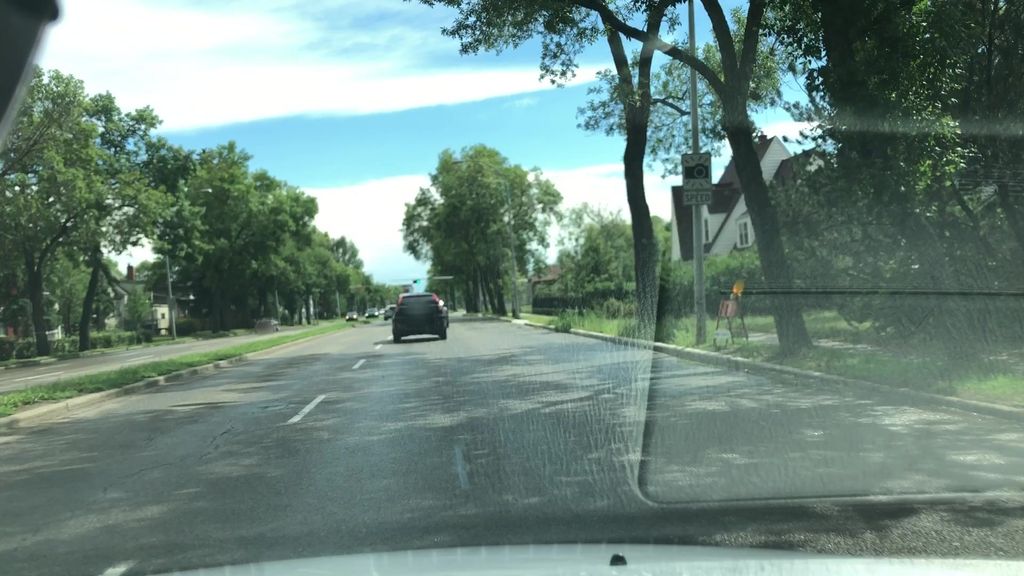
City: edmonton